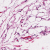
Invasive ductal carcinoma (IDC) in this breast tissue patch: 0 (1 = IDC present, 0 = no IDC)